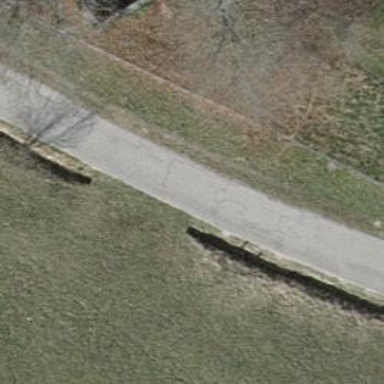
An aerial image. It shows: Culvert tunnel.